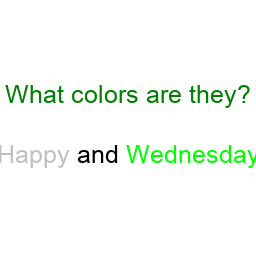
Color: silver, lime
Background color: white
Question text color: green